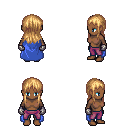
a pixel art fantasy rpg character, female body template, human, dark skin, blue cape, magenta pants, light blonde unkempt hairstyle, metal gloves, four views (front, back, left, right), 2x2 character sprite sheet, small pixel art, hard edges, no anti-aliasing